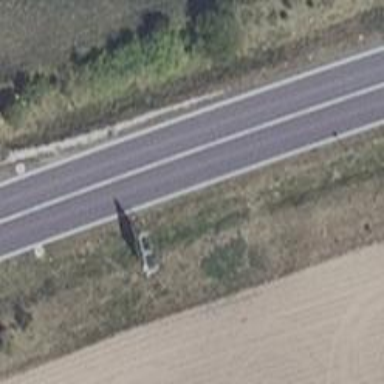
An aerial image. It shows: This is primary highway with motorroad.